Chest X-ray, PA view. Patient: 62 years old, sex M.
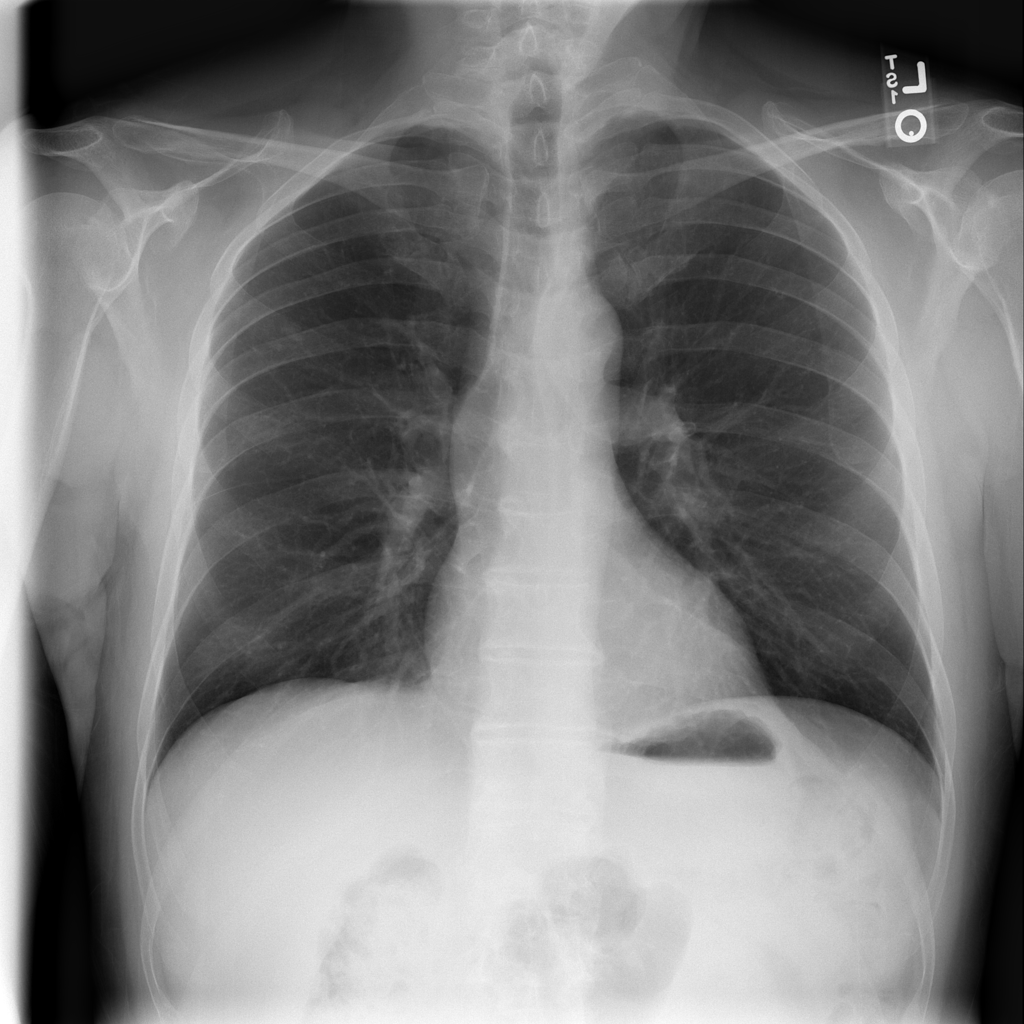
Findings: No Finding